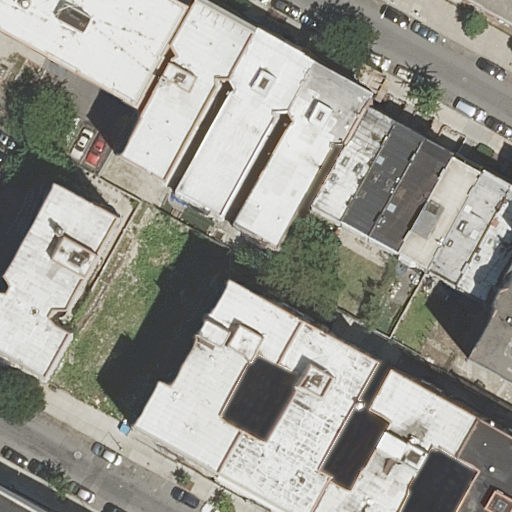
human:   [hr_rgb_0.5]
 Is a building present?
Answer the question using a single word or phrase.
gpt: yes

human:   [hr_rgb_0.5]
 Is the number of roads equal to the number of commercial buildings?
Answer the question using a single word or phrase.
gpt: no

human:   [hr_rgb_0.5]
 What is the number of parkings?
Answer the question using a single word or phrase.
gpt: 1

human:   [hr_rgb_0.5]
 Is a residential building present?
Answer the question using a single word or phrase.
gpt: yes

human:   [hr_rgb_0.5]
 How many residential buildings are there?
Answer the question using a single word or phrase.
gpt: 18

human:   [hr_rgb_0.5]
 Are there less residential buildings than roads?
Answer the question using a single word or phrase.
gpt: no

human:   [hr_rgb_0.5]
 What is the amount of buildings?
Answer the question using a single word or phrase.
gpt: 18

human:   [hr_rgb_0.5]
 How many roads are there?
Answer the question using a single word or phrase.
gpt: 2

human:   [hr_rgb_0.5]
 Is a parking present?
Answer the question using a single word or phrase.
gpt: yes

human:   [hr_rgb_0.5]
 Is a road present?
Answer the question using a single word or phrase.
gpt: yes

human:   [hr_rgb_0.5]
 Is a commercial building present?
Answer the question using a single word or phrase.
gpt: no

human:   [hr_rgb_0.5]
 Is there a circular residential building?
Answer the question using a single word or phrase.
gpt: no

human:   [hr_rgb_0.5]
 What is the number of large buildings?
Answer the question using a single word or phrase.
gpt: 2

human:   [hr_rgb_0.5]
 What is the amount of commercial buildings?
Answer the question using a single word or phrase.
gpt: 0

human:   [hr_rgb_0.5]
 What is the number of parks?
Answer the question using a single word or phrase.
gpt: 1

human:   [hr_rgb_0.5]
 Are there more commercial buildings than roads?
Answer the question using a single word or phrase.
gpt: no

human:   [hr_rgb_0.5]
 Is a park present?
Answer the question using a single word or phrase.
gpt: yes

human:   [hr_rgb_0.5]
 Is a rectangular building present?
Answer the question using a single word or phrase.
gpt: yes

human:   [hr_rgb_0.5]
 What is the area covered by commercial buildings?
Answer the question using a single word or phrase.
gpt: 0m2

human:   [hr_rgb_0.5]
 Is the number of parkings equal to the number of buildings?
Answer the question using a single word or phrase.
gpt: no

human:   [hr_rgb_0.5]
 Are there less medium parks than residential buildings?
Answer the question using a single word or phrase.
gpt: yes

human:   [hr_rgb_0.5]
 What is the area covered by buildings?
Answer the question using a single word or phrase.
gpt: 5443m2

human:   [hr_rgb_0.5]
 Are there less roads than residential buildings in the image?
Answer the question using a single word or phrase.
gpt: yes

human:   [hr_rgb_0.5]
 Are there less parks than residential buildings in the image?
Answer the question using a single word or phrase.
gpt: yes

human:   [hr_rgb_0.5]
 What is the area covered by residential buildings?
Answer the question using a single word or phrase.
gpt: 5443m2

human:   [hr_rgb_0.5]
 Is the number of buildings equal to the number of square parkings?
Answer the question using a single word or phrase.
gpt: no

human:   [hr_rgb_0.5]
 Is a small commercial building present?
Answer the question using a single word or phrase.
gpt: no

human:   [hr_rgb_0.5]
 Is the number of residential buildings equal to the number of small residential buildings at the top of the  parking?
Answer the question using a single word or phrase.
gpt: no

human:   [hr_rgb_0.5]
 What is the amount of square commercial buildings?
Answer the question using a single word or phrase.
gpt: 0

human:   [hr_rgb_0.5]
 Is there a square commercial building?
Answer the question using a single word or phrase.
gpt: no

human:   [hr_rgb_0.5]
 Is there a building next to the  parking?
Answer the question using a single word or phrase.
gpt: yes

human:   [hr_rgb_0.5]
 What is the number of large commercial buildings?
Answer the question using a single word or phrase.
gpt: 0

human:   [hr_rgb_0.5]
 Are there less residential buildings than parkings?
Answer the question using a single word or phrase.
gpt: no

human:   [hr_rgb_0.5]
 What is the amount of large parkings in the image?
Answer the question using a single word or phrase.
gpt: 0

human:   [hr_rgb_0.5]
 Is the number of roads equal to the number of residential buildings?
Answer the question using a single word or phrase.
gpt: no

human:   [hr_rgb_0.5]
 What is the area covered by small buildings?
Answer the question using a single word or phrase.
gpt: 50m2

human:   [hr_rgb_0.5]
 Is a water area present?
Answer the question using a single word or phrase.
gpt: no

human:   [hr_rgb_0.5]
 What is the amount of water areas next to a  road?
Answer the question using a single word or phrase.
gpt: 0

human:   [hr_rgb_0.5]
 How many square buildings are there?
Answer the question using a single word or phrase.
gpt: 0

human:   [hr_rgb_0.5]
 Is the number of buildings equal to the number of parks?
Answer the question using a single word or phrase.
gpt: no

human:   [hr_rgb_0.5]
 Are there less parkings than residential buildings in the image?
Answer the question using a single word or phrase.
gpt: yes

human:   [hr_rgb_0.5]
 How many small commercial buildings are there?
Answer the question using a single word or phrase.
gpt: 0

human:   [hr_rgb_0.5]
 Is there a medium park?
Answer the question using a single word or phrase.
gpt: no

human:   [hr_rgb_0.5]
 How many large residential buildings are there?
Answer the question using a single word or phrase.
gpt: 2

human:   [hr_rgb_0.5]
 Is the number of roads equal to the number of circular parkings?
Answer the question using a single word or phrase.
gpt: no

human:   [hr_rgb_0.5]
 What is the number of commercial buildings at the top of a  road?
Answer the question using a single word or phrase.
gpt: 0

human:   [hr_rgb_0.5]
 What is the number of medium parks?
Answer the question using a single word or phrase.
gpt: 0

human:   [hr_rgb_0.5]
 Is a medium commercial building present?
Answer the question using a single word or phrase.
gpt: no

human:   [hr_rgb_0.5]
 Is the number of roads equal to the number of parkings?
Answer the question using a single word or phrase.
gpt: no

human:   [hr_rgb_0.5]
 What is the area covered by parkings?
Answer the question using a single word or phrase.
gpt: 154m2

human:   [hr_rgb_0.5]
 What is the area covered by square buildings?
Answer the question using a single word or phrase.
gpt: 0m2

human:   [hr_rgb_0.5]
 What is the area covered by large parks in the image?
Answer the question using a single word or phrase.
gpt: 723m2

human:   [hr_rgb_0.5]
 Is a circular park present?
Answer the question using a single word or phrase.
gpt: no

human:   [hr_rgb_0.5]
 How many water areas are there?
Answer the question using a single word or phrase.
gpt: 0

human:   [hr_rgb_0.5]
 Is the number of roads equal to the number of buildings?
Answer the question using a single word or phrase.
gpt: no

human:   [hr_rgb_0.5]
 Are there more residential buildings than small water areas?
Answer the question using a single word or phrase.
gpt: yes

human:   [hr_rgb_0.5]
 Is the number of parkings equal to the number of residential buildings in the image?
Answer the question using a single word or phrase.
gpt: no

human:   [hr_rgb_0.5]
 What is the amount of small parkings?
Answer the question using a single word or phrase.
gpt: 0

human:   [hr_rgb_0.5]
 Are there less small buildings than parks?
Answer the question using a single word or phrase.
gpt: no

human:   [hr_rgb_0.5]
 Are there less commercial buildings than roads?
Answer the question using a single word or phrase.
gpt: yes

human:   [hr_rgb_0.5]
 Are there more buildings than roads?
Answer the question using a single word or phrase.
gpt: yes

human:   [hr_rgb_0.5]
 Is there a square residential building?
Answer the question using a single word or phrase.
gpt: no

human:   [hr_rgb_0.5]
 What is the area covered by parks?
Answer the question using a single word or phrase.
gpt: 723m2

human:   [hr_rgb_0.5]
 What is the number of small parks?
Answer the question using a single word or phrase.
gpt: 0